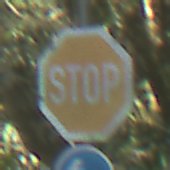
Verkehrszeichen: Stop
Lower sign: VorgeschriebeneFahrtrichtungLinks
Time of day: Midday
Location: Outdoor (Nature)
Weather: Clear
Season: NotSpecified
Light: Natural